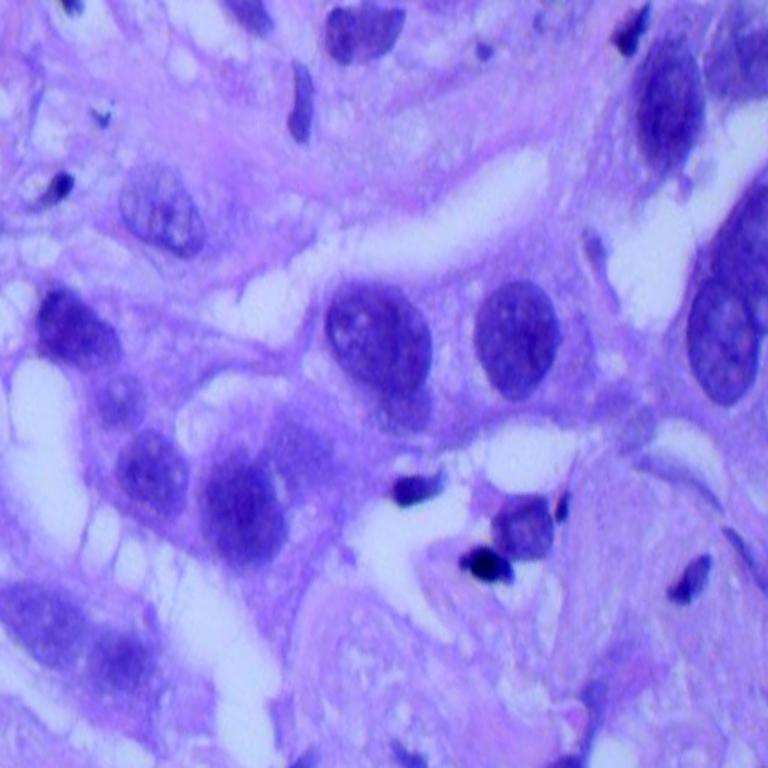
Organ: lung
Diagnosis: adenocarcinomas